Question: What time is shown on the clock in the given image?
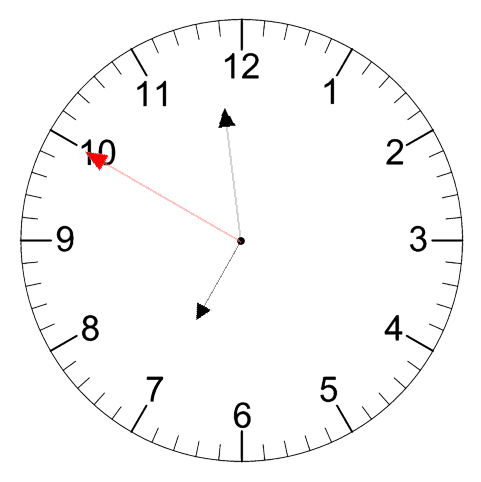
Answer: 06:58:50